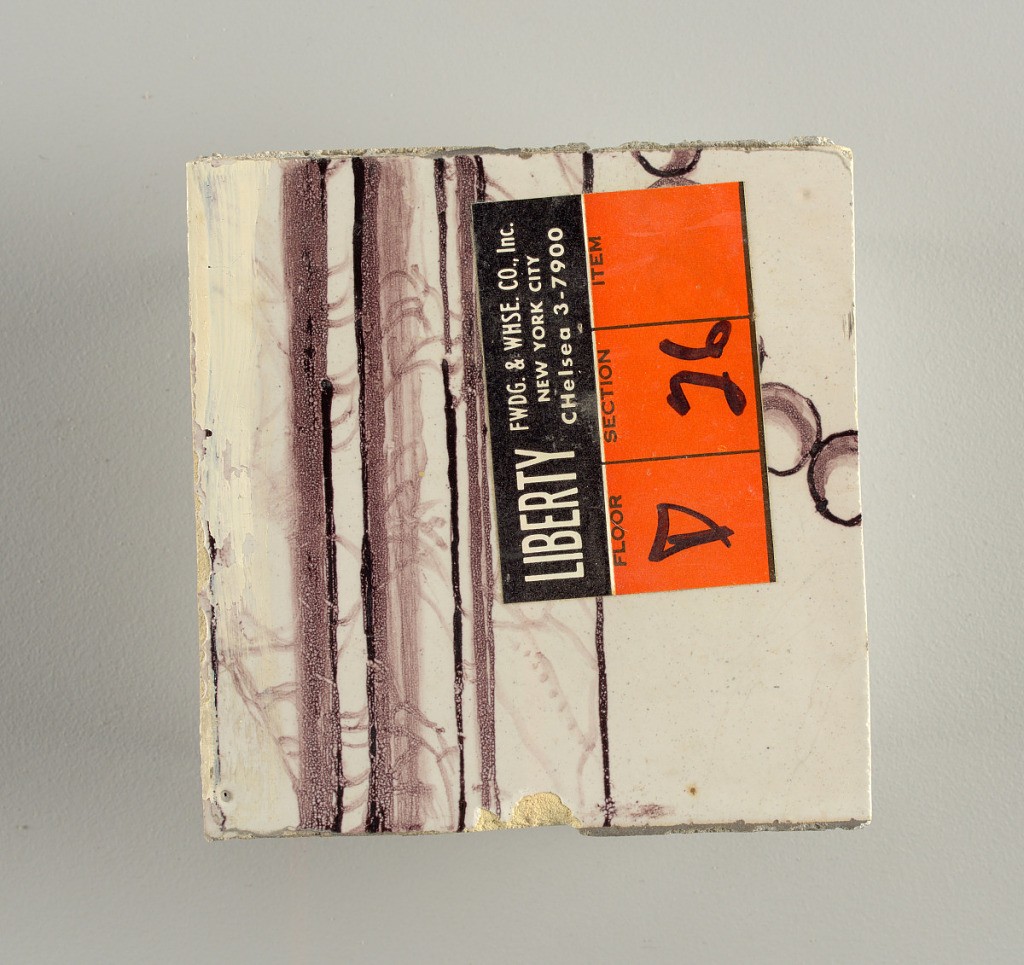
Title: Wall facing
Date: ca. 1725
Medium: tin-glazed earthenware, underglaze
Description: Running design for a frieze or a dado, composed of scrolls of foliage and strapwork, and four repeating motifs--a seated woman in a small upright oval medallion, a putto seated on a rocailled base, and strapwork in axial pattern.  The various panels, A to F, show various repeats of the same design, all being five tiles high and a varying number of tiles wide.